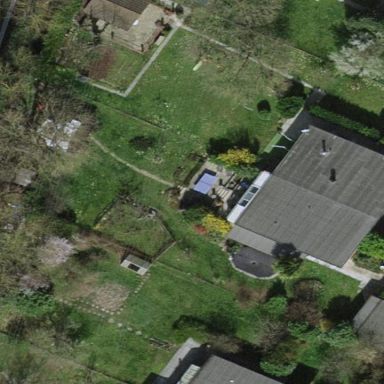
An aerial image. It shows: Garden surrounded by fence.